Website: apple
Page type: customer-info-address
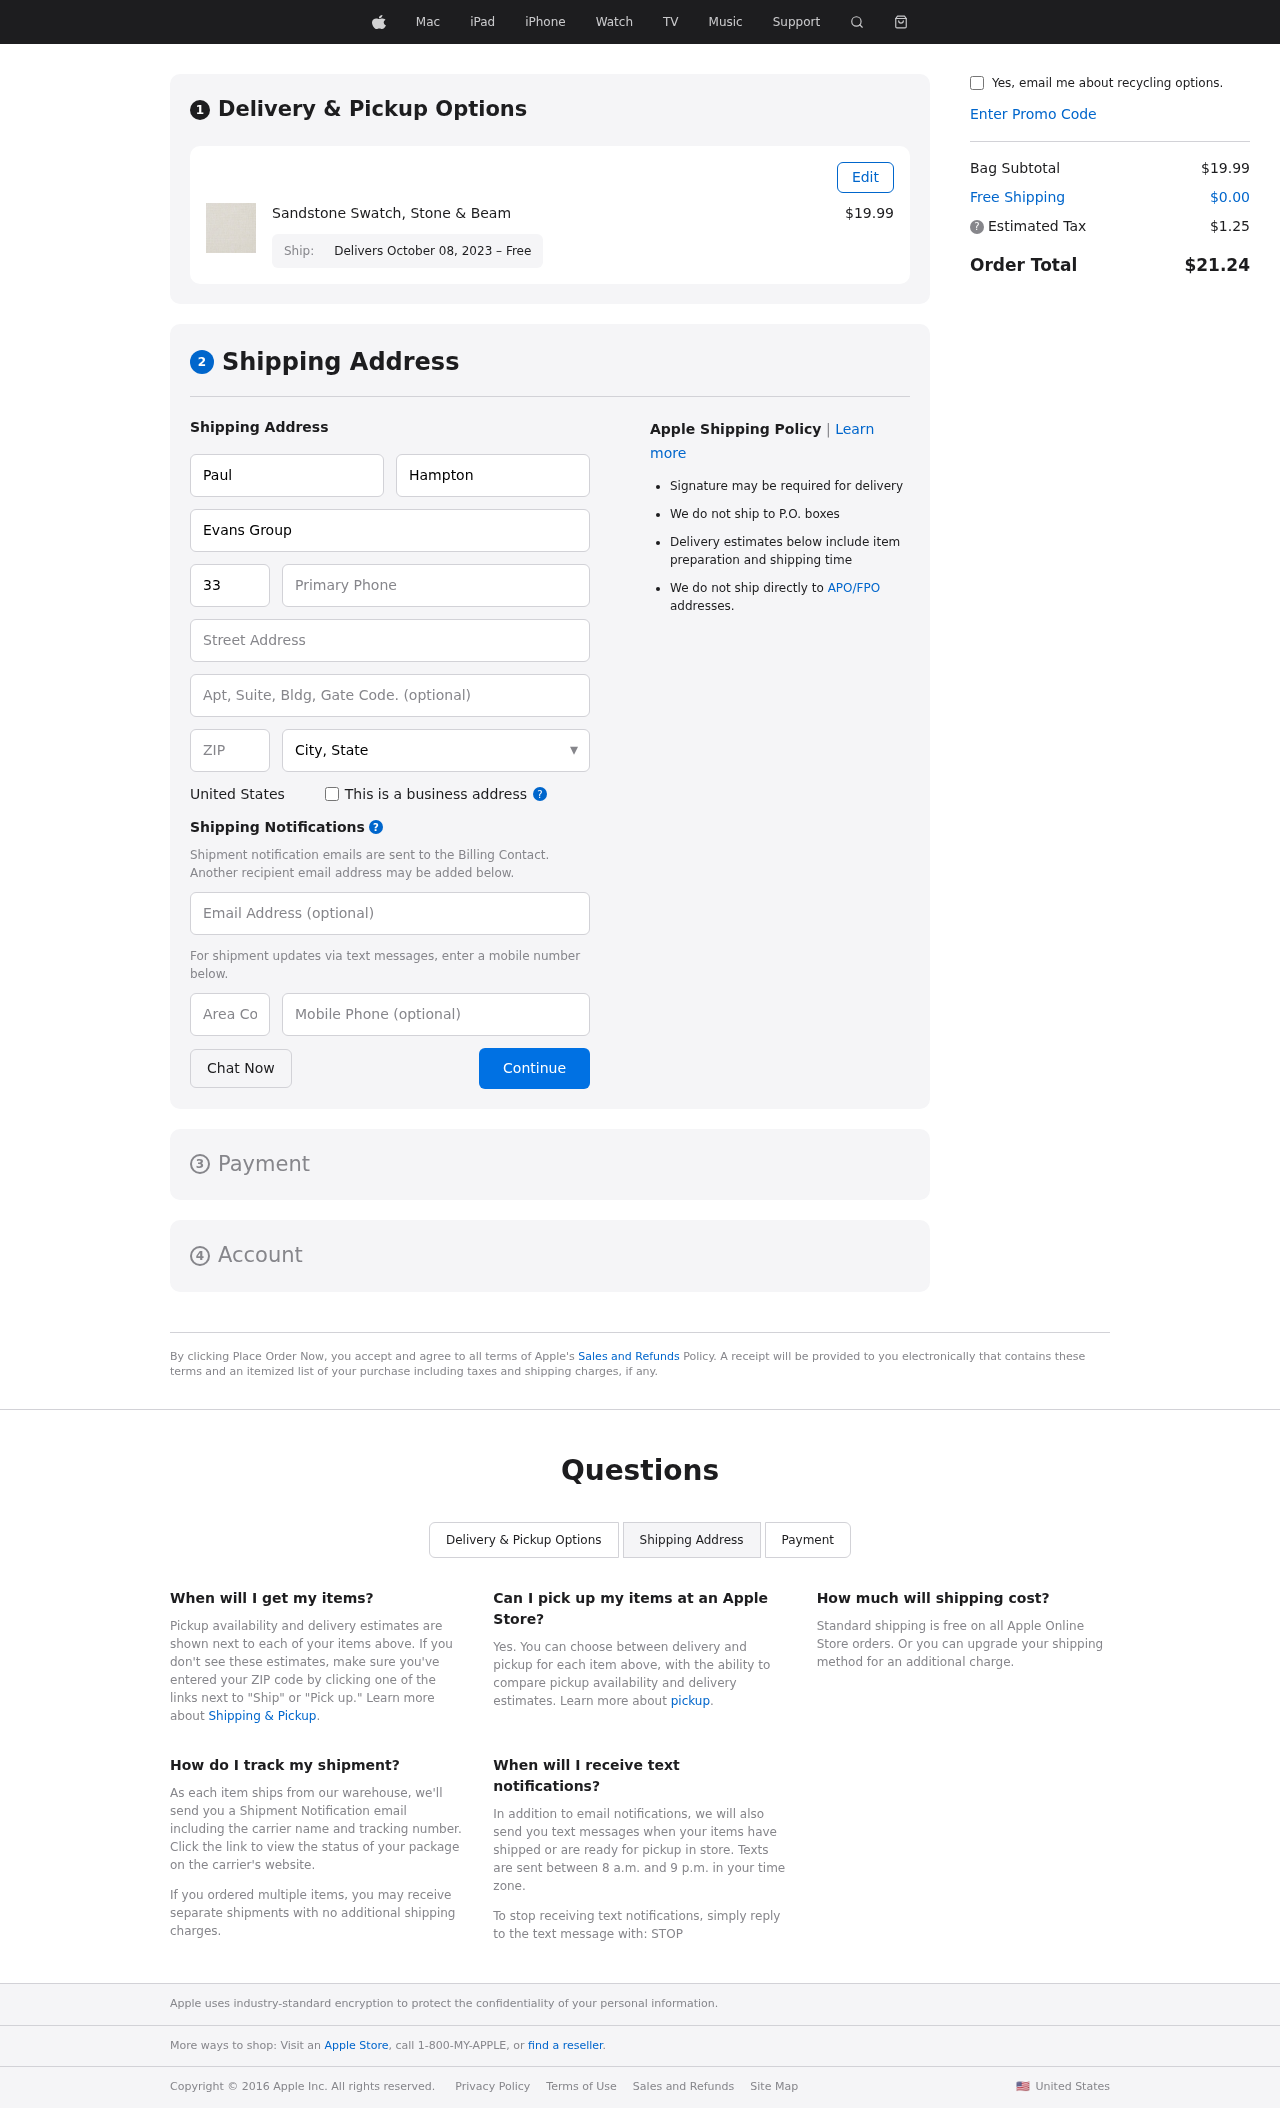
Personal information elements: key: PII_CITY_STATE
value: Casechester, NY
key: PII_COMPANY
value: Evans Group
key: PII_COUNTRY
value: United States
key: PII_EMAIL
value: phampton@yahoo.com
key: PII_FIRSTNAME
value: Paul
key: PII_LASTNAME
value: Hampton
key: PII_PHONE
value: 3359056509
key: PII_PHONE_AREA
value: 335
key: PII_POSTCODE
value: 38084
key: PII_STREET
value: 14394 Saunders Glens
Product elements: key: PRODUCT1_NAME
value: Sandstone Swatch, Stone & Beam
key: PRODUCT1_PRICE
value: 19.99
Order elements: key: ORDER_DELIVERY_DATE
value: Delivers October 08, 2023 – Free
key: ORDER_SUBTOTAL
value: $19.99
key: ORDER_SHIPPING_COST
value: $0.00
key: ORDER_TAX
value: $1.25
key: ORDER_TOTAL
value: $21.24